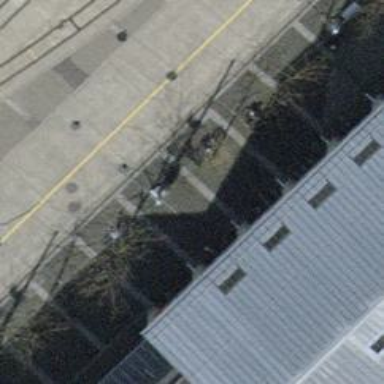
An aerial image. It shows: Black bench.